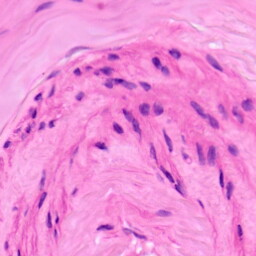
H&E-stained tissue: Lung